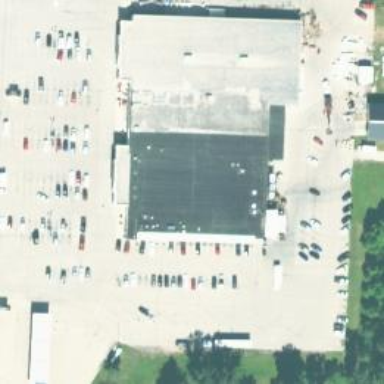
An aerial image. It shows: Supermarket.